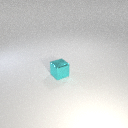
small cyan metal cube